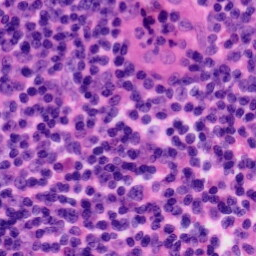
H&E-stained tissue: Tonsil